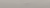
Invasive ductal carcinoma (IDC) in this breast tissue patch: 0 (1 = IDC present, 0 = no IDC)